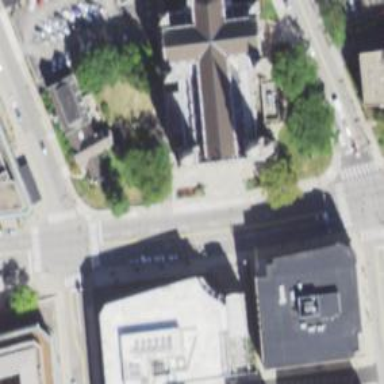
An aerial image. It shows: Building that serves as place of worship.